Field crop: maize
Growth stage: 1
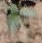
Species: datura